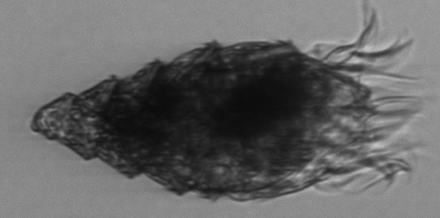
Label: Laboea_strobila